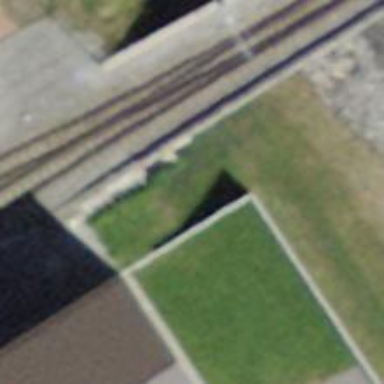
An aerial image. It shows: Retaining wall.